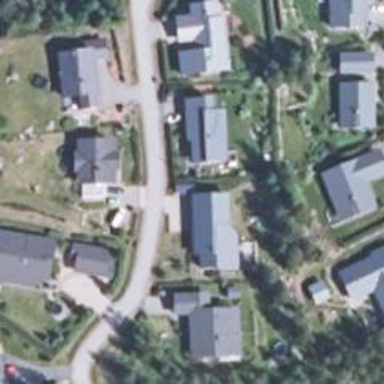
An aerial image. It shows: Living street.